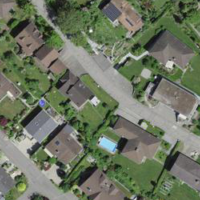
EUNIS habitat code: 55
Species observed at this site:
Veronica serpyllifolia